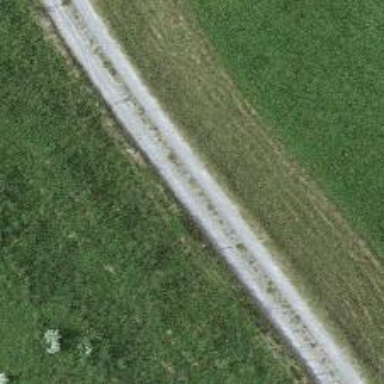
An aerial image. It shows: Well-maintained track road of grade 1.